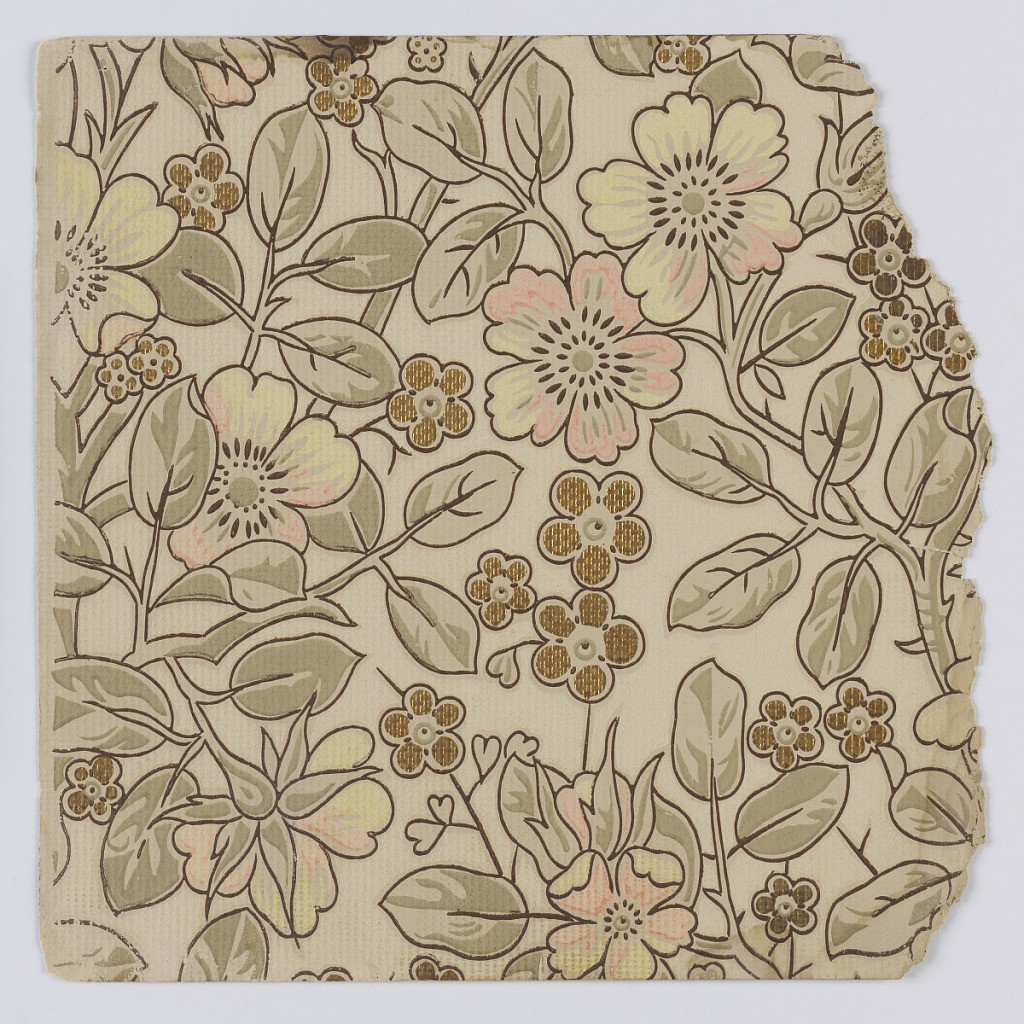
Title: Sidewall sample
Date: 1880–90
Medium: Machine-printed on paper
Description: Fragmentary wallpapers from sample book, including aesthetic-style and Anglo-Japanesque designs.

72 pages of samples.